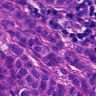
Metastatic tissue present: yes